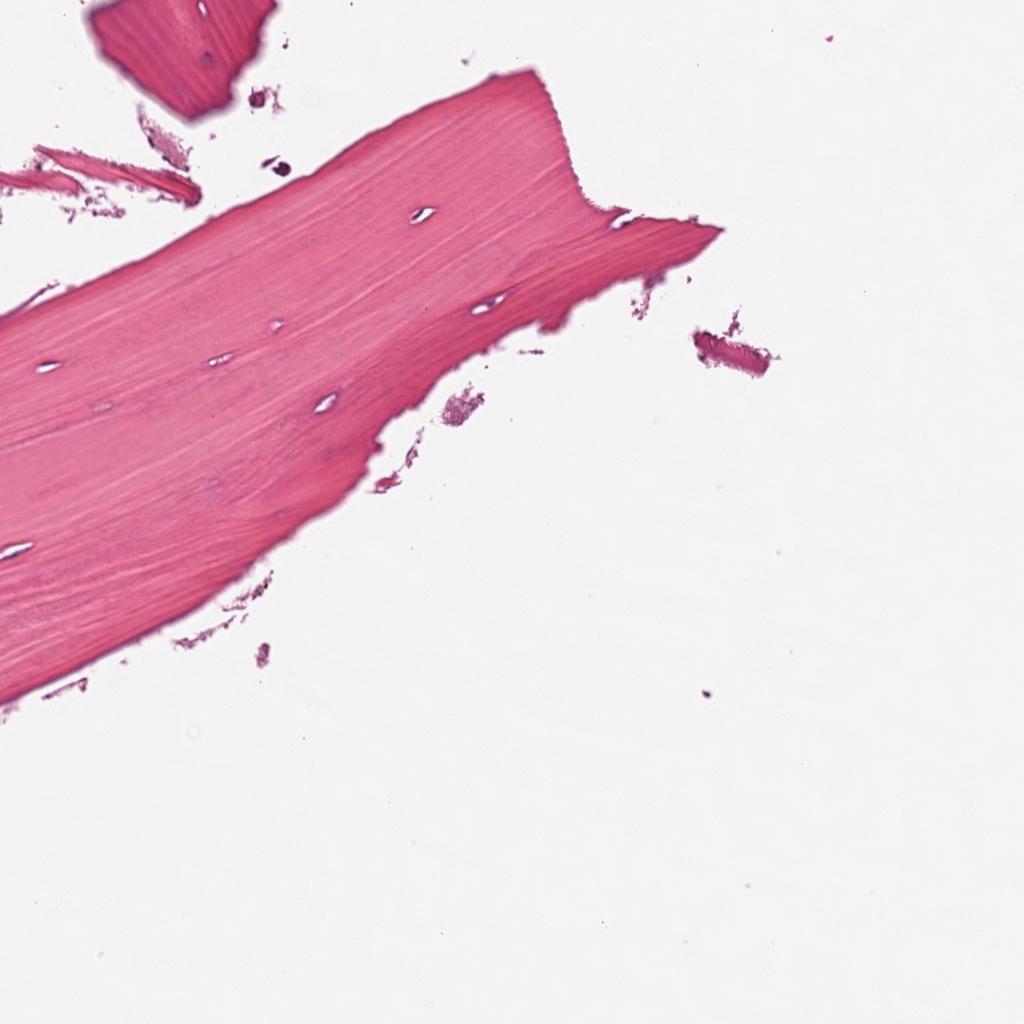
Label: Non-Tumor